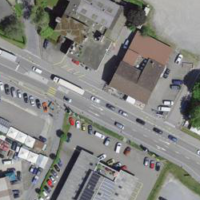
EUNIS habitat code: 54
Species observed at this site:
Epilobium parviflorum